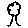
Label: tree